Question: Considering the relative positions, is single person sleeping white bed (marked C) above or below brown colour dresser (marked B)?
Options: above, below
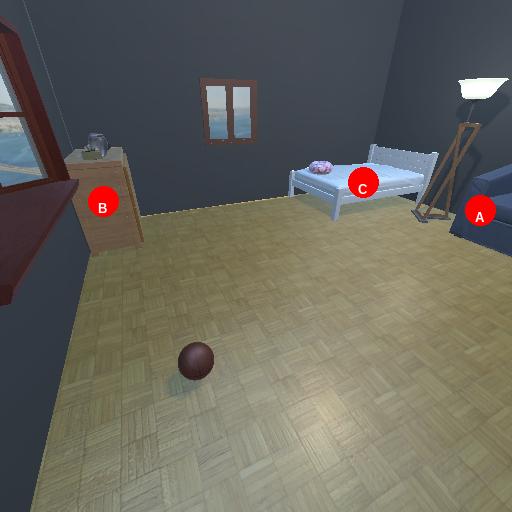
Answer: above